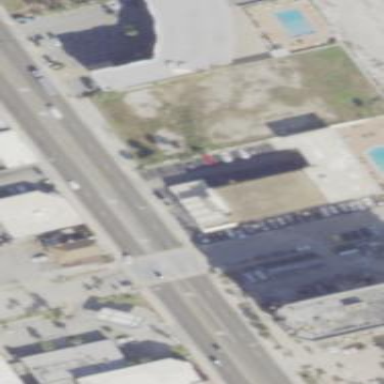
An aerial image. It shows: Building that is motel.